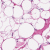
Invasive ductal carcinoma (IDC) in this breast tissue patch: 0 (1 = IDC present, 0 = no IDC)